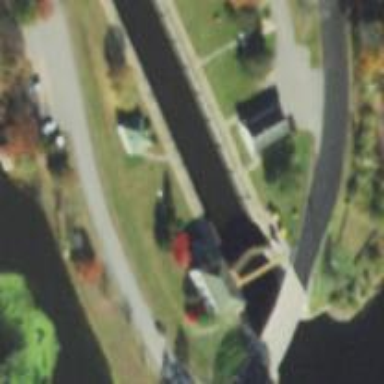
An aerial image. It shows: Lock gate on waterway.